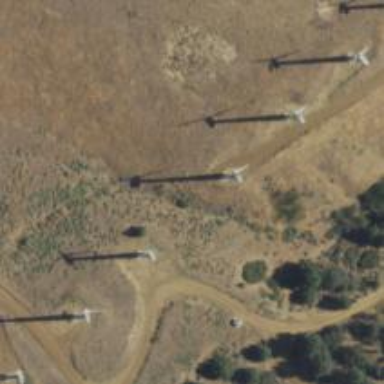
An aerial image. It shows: Wind generator is in the picture.